Field crop: maize
Growth stage: 2
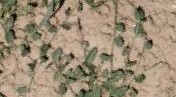
Species: convolvulus